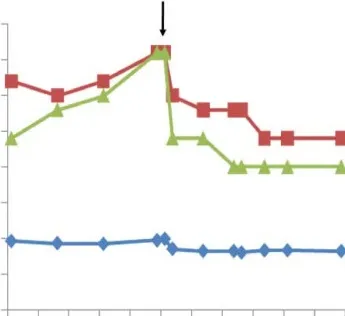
Graph displaying the dramatic reduction in insulin requirements and HbA1C following adrenalectomy for pheochromocytoma.
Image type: chart (chart)